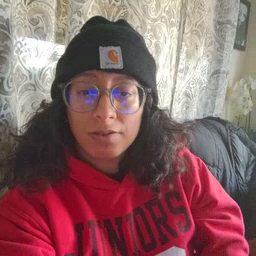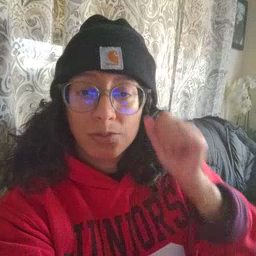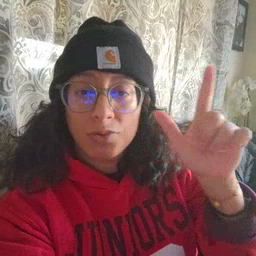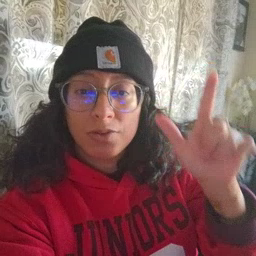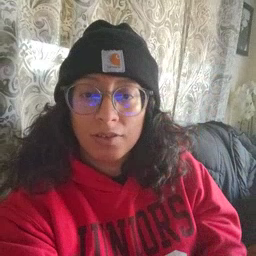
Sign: awake